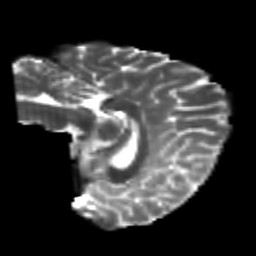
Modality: T2w
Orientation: sagittal
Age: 20
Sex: female
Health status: healthy
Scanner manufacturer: philips
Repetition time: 7.385 s
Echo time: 0.08599 s